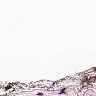
Metastatic tissue present: no